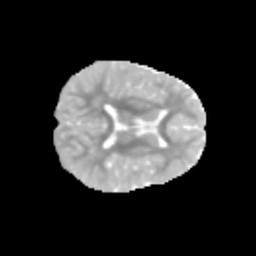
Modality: MD
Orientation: axial
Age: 9
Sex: female
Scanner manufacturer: siemens
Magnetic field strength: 3 T
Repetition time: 3.8 s
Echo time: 0.07 s